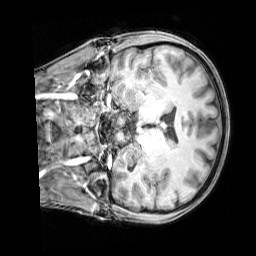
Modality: T1w
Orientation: coronal
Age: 30
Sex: female
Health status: healthy
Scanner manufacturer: siemens
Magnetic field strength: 3 T
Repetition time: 1.65 s
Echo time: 0.00182 s